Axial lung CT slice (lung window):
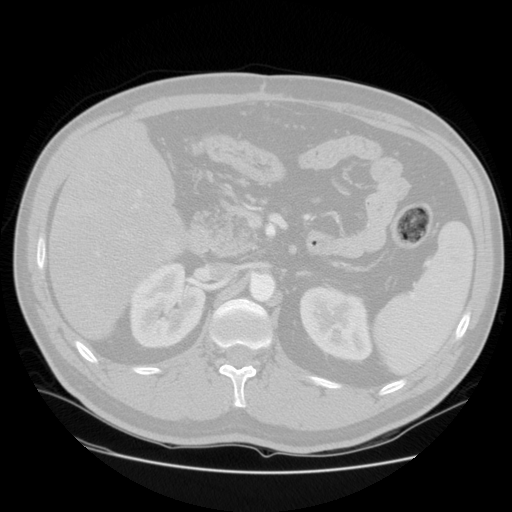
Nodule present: no